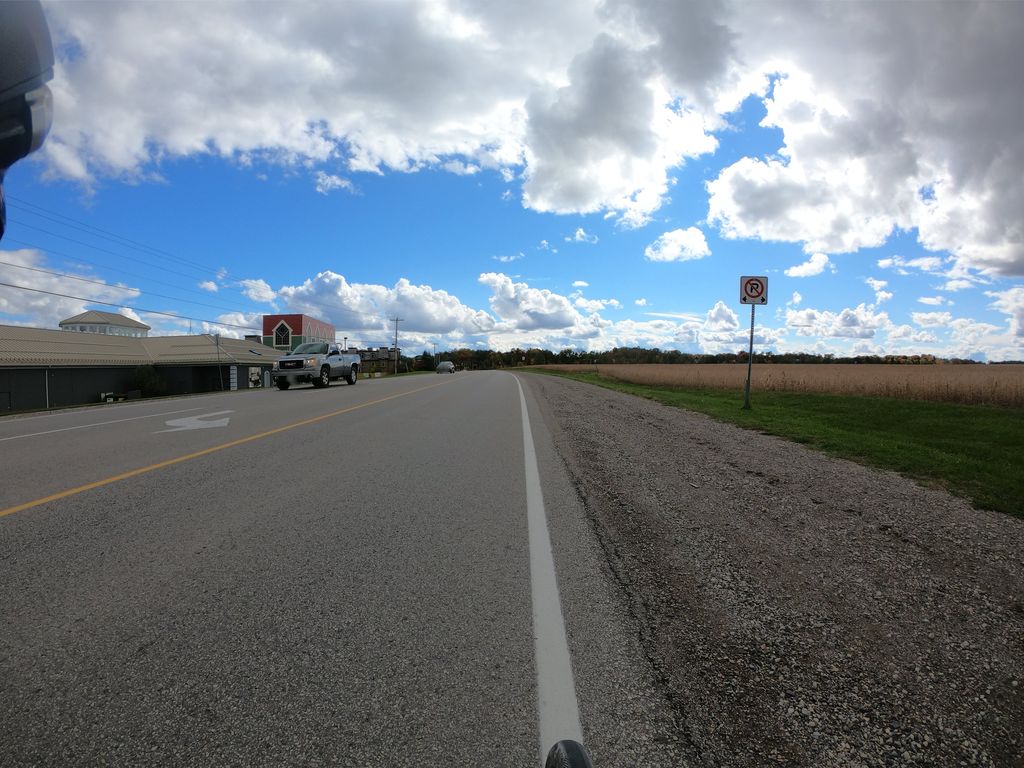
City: kitchener-waterloo